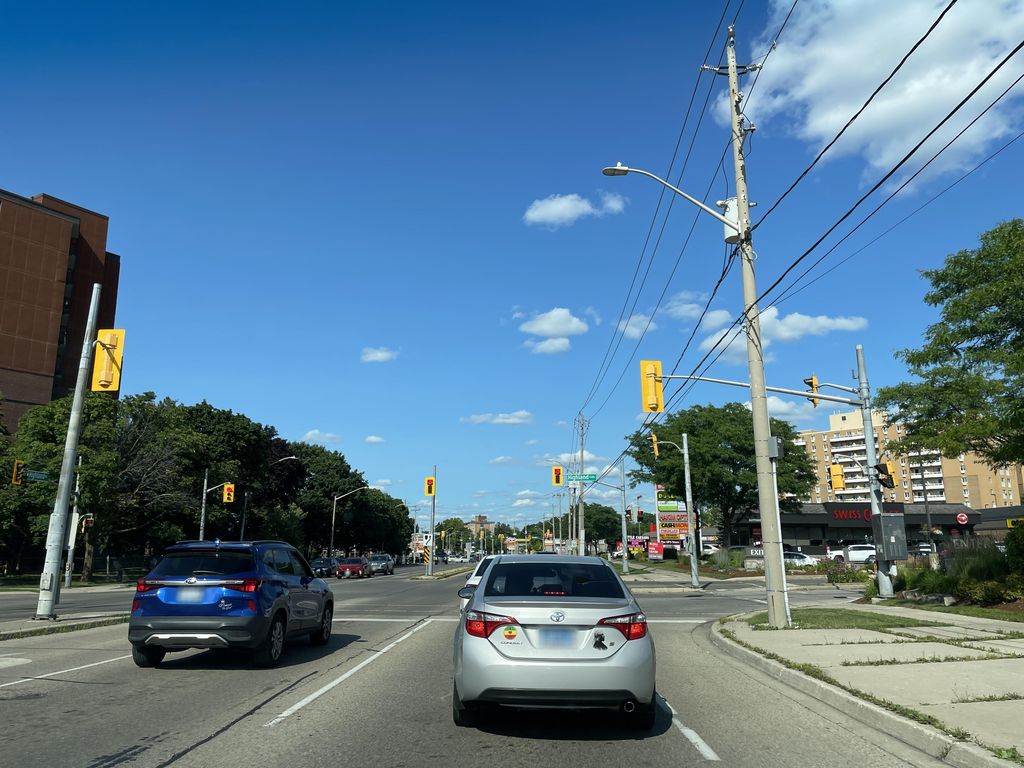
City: kitchener-waterloo